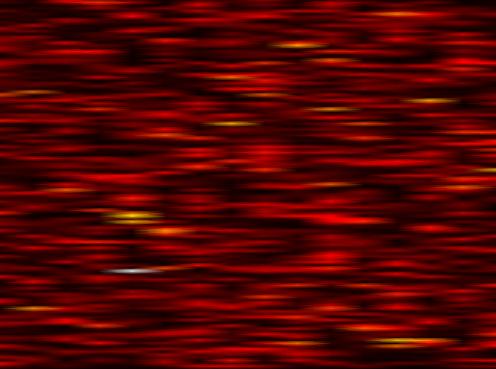
Label: FBMC